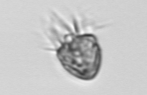
Label: Ciliophora